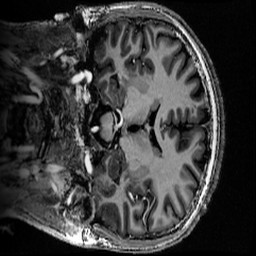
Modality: MP2RAGE
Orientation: coronal
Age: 29
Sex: male
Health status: healthy